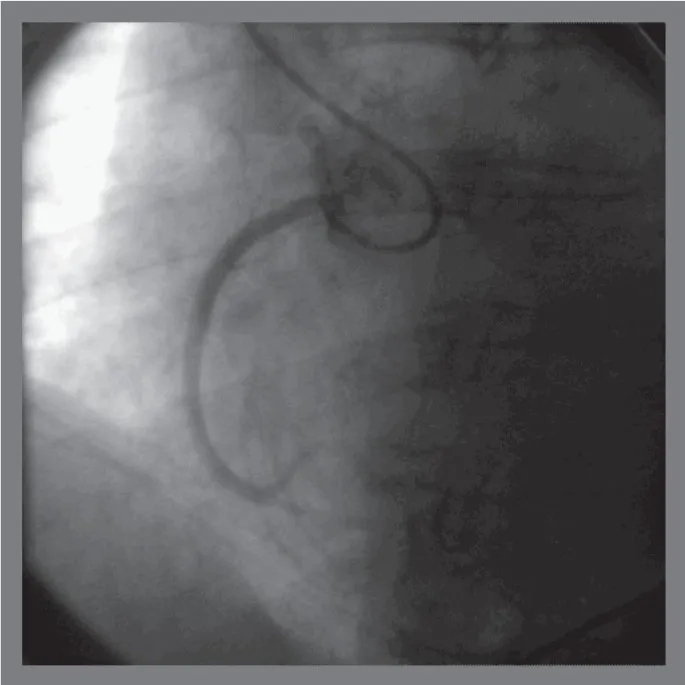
Attempt at selective cannulation of right coronary artery ostium using a MAC 3.0 catheter (unsuccessful), using right femoral access.
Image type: radiology (x_ray)